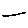
Label: line